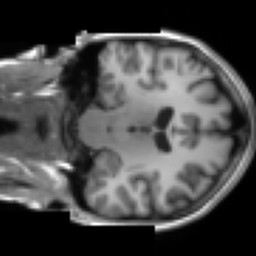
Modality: T1w
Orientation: coronal